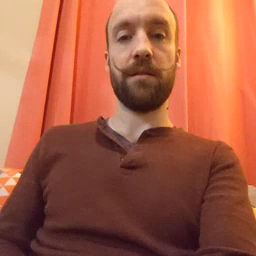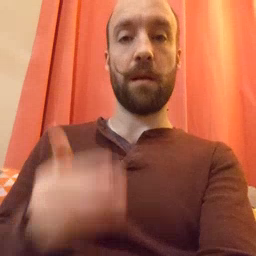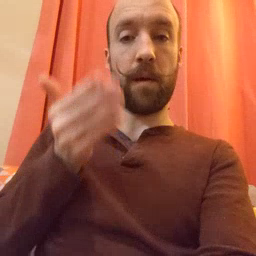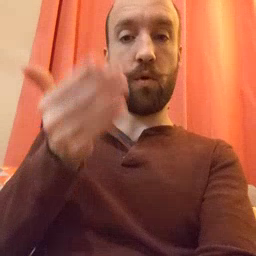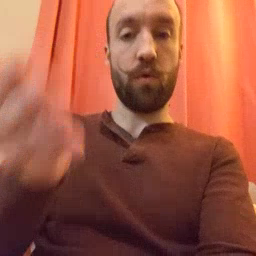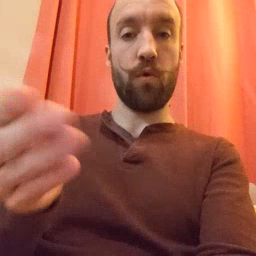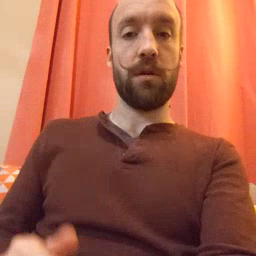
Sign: boat